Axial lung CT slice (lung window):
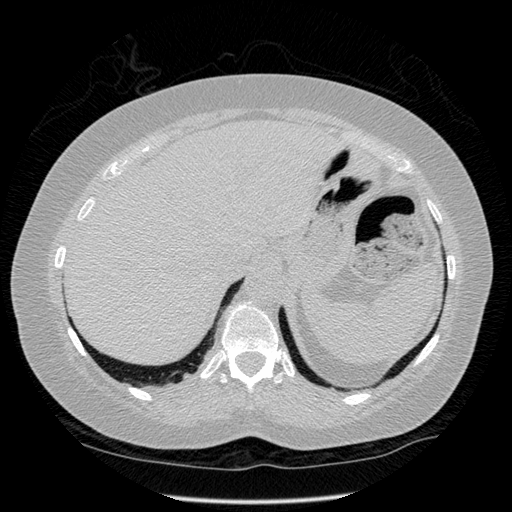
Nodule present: no